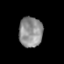
Tissue: prostate
Cell type: Epithelial cells
Senescence score: 0.3545
Nuclear area (px): 694
Mean DAPI intensity: 143.905